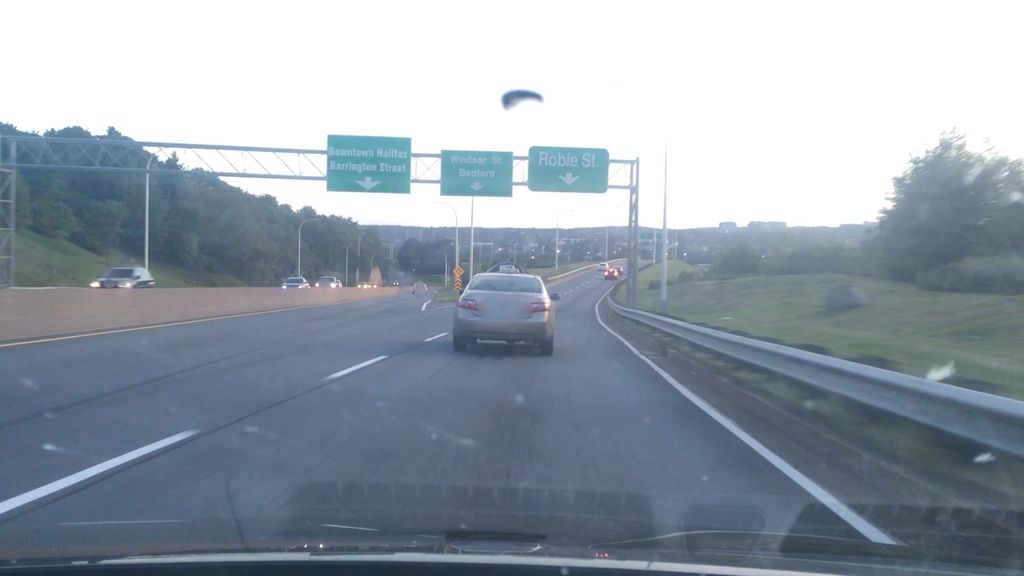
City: halifax